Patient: sex M, age 62
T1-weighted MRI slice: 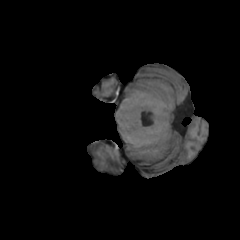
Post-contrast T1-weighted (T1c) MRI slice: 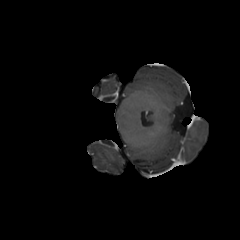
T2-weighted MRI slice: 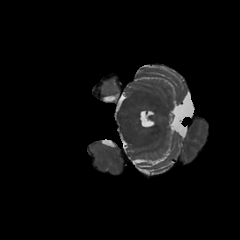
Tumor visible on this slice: no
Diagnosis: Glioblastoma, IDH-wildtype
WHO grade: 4